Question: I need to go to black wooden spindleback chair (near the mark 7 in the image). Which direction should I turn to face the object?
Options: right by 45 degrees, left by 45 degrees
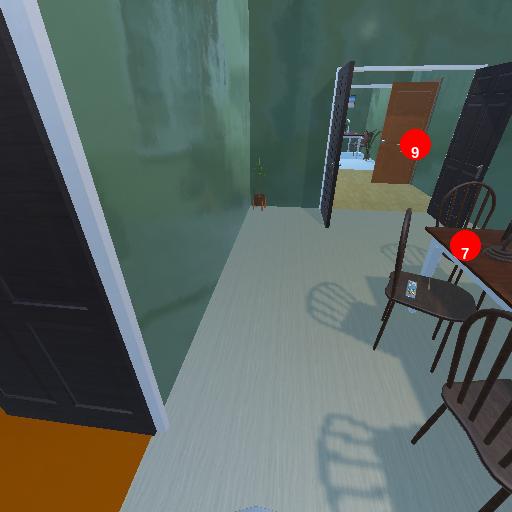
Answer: right by 45 degrees